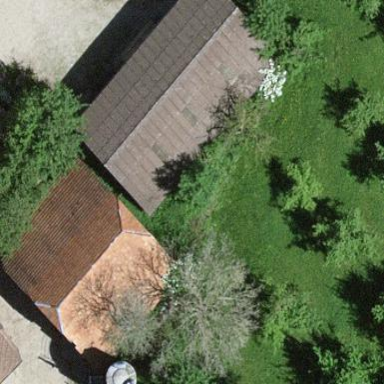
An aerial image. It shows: Barn.